Field crop: maize
Growth stage: 2
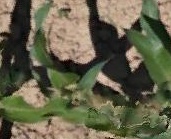
Species: maize